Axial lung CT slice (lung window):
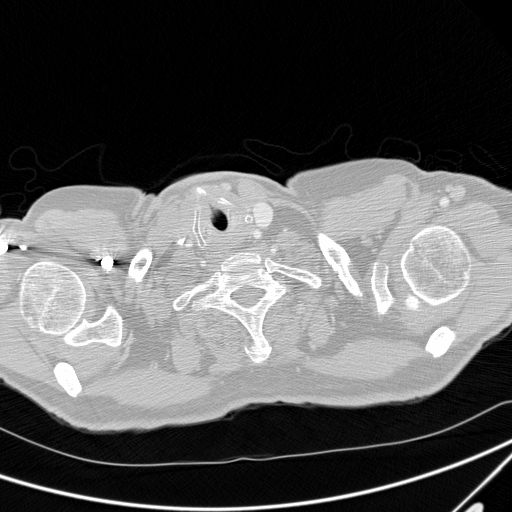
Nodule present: no